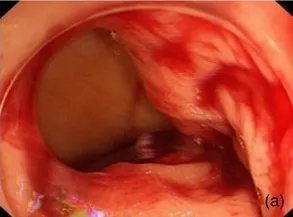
Zipper repair of colonic perforation with multiple titanium clips under endoscope. (a) An oval perforation about 3 cm in the sigmoid colon.
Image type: endoscopy (gi_endoscopy)